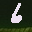
Label: 6